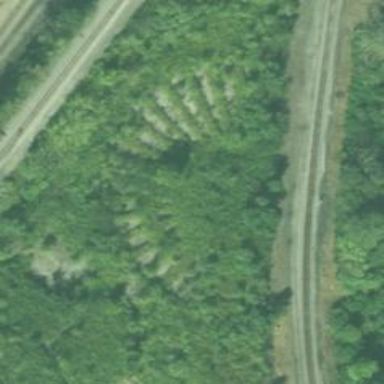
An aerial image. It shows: Abandoned railway.